Aerial crown-view tile of a tropical tree (Barro Colorado Island, Panama), acquired 20250317:
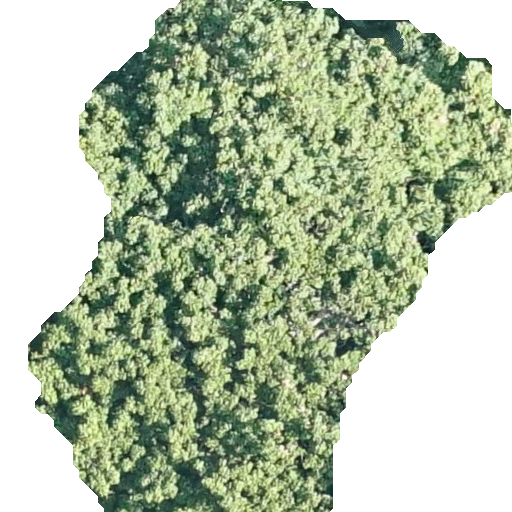
Species: Sterculia apetala
GBIF accepted scientific name: Sterculia apetala
Crown area: 262.57 m²